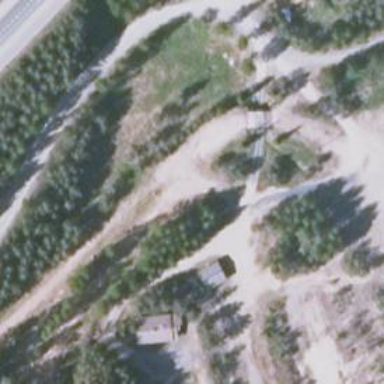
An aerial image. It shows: Footway with Nordic ski trail. The ski trail is groomed for classic and skating styles.